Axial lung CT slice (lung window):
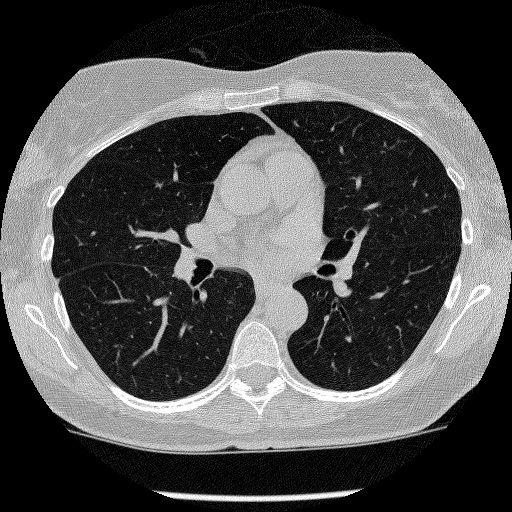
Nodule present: no